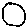
Label: moon